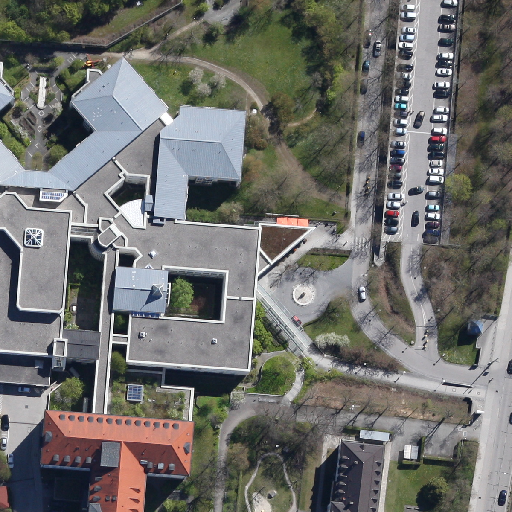
Referring expression: car